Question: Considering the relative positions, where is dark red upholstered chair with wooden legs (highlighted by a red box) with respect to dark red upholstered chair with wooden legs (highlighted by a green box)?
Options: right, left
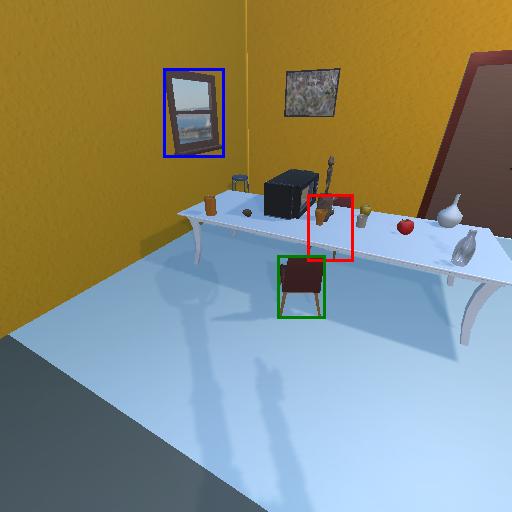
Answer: right